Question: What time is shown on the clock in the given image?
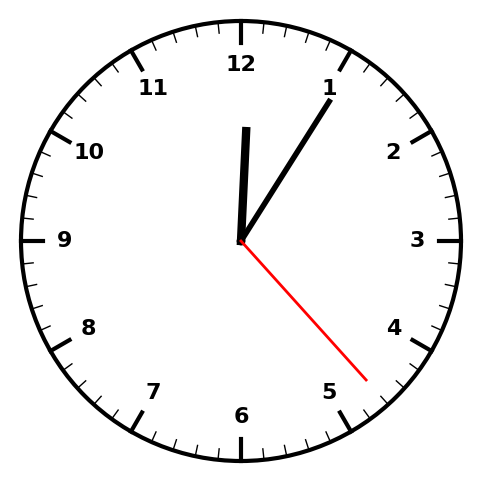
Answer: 12:05:23